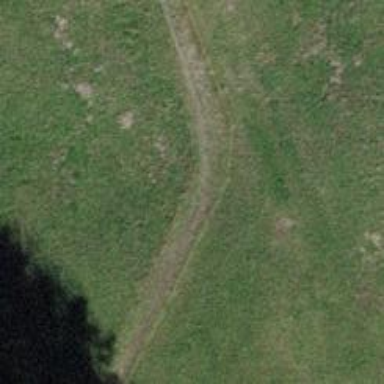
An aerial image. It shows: Grassy path.